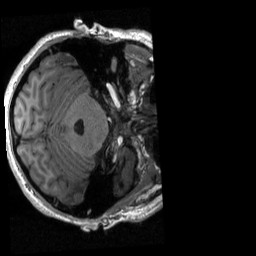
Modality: T1w
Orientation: axial
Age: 23
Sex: male
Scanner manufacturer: siemens
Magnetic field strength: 3 T
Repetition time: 2.3 s
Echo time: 0.00298 s